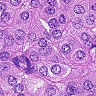
Metastatic tissue present: yes